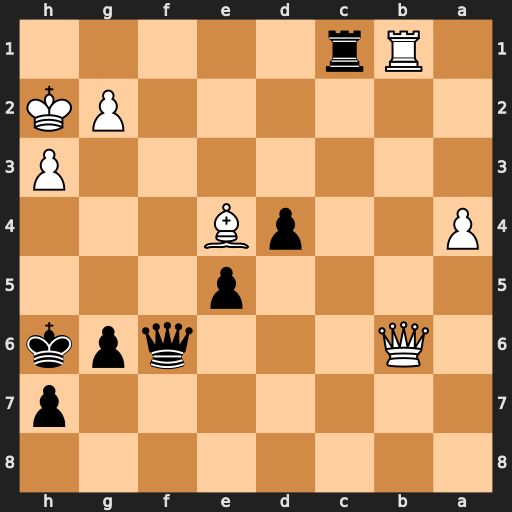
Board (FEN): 8/7p/1Q3qpk/4p3/P2pB3/7P/6PK/1Rr5
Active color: b
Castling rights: -
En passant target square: -
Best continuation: Qf4+ g3 Qf2+ Bg2 Qg1#